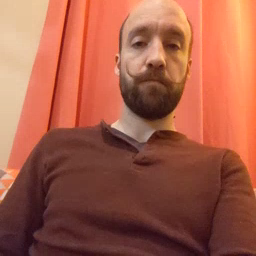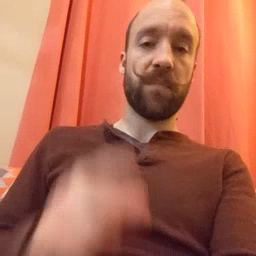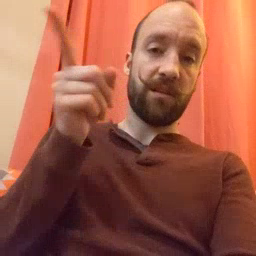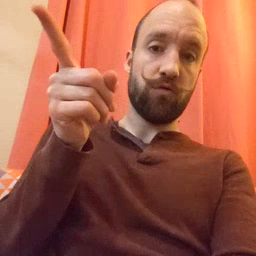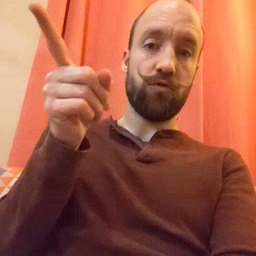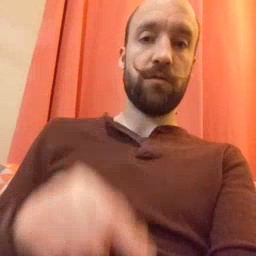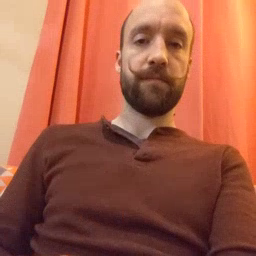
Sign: hesheit